Field crop: tomato
Growth stage: 2
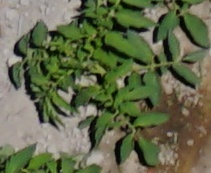
Species: tomato